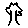
Label: tree